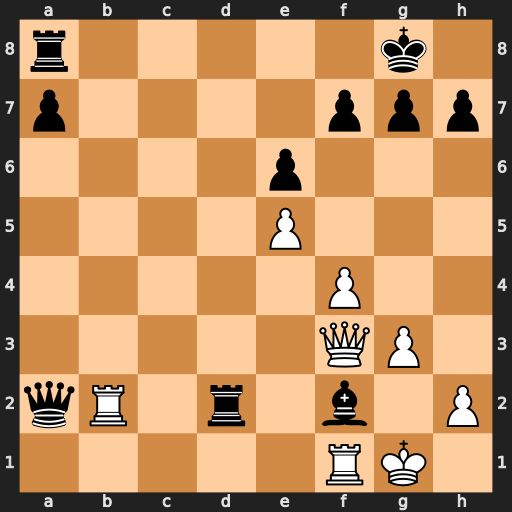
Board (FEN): r5k1/p4ppp/4p3/4P3/5P2/5QP1/qR1r1b1P/5RK1
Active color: w
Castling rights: -
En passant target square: -
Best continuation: Rxf2 Qa1+ Rf1 Qxf1+ Kxf1